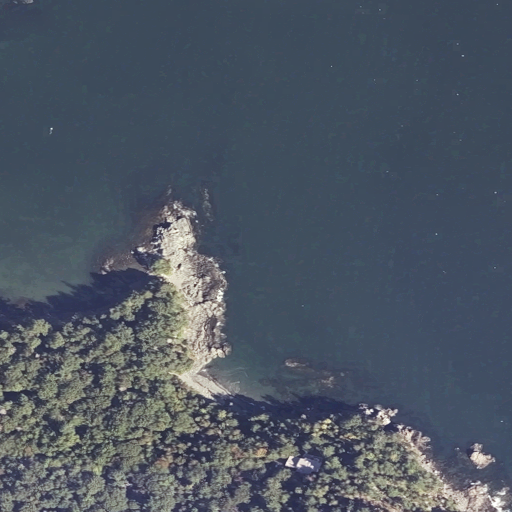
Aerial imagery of cape in Maine named Dorr Point containing open water, mixed forest, evergreen forest, barren land, herbaceous wetlands, and open development